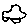
Label: car